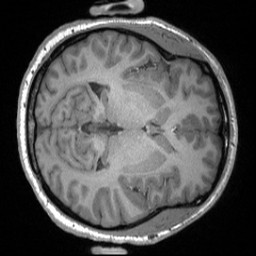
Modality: T1w
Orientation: axial